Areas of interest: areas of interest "Commercial service"
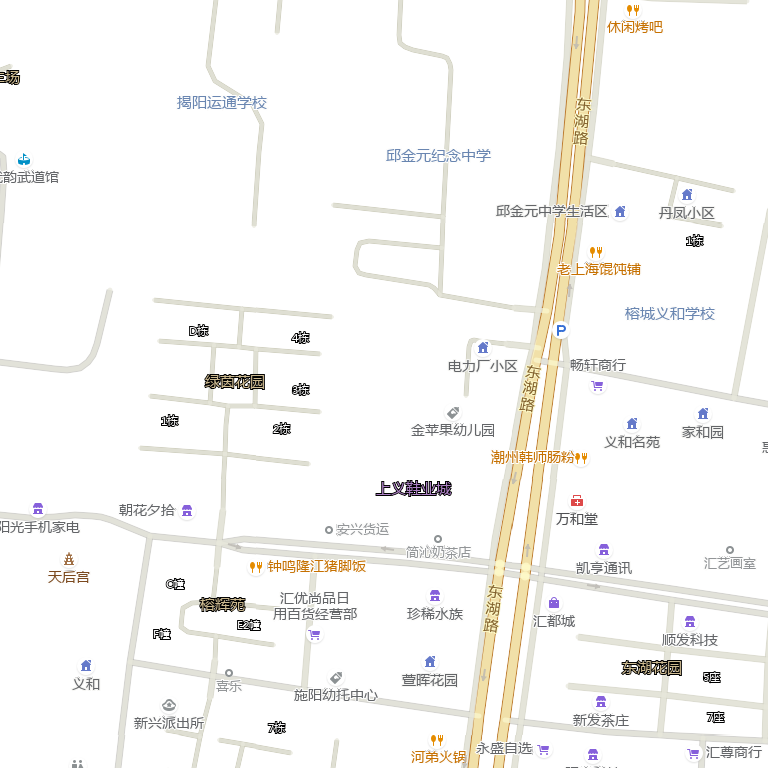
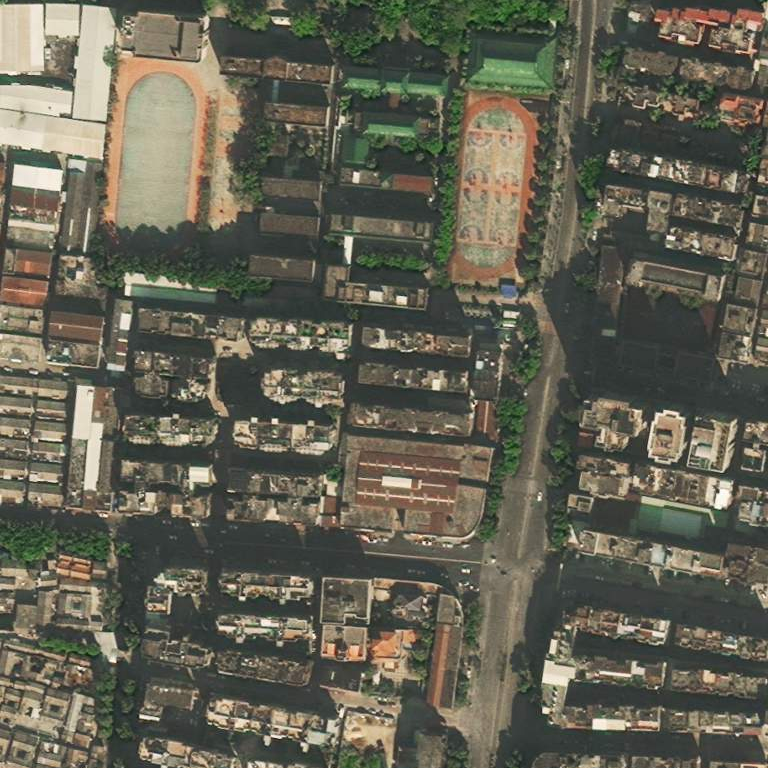